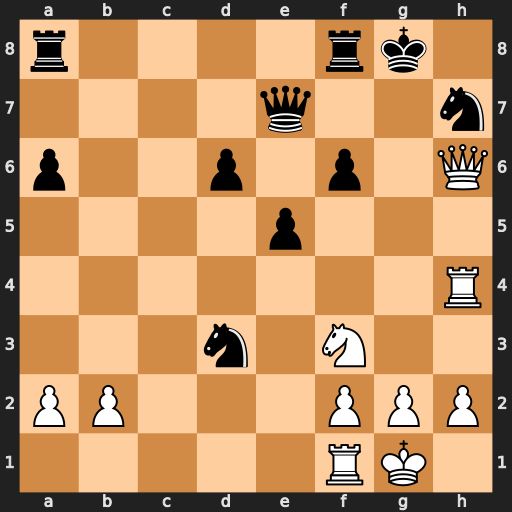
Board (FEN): r4rk1/4q2n/p2p1p1Q/4p3/7R/3n1N2/PP3PPP/5RK1
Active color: w
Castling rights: -
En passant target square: -
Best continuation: Qg6+ Kh8 Qxd3